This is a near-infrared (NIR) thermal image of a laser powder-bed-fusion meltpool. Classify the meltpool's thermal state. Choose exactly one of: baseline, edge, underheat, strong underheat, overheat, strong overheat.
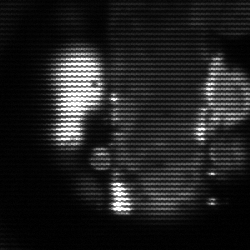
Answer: strong underheat